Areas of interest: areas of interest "Tiananmen Square"
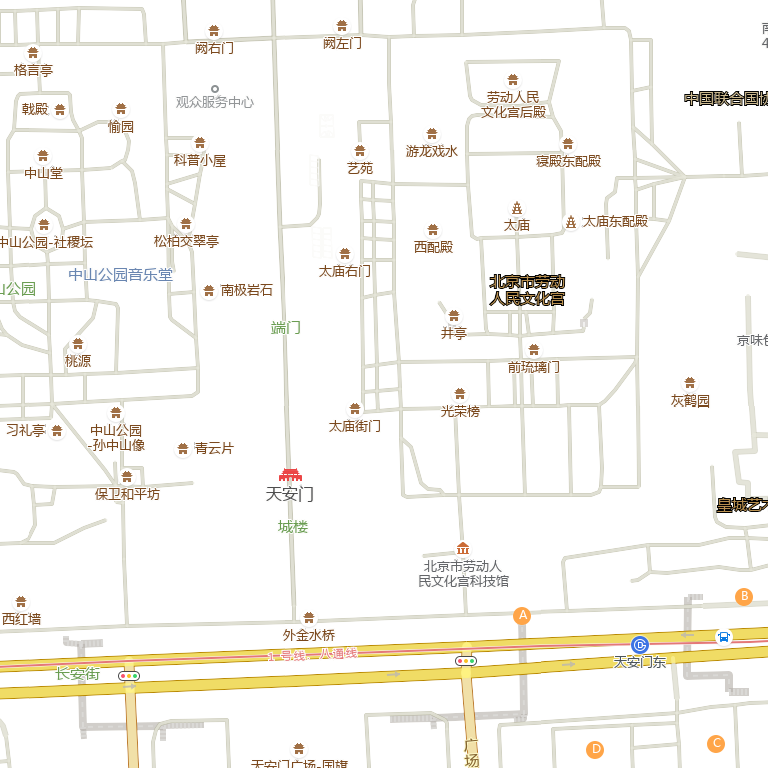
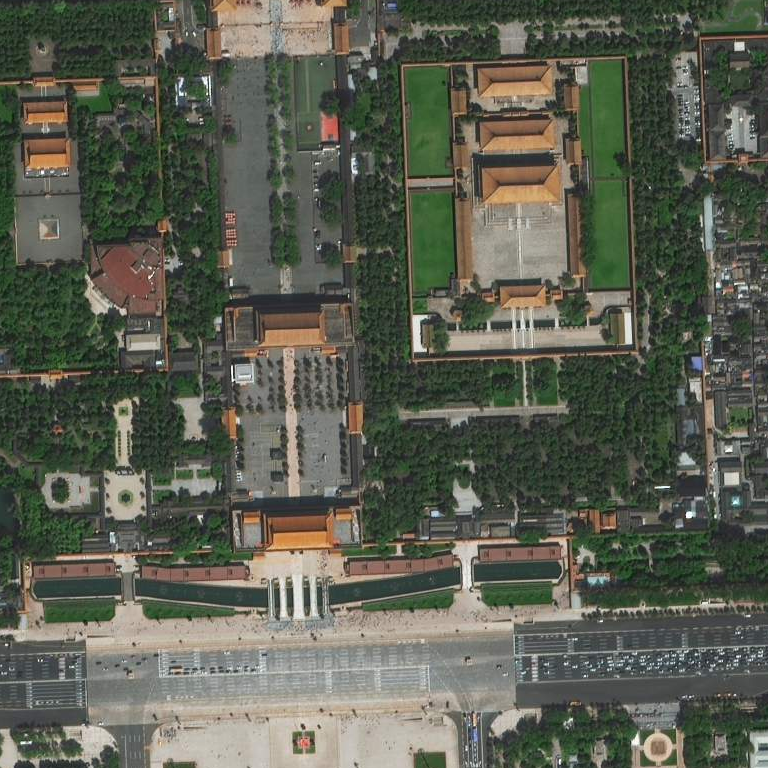